Interaction volume radius: 5 \u00c5
Interaction volume height: 10 \u00c5
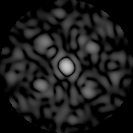
Disorder parameter: 0.7267